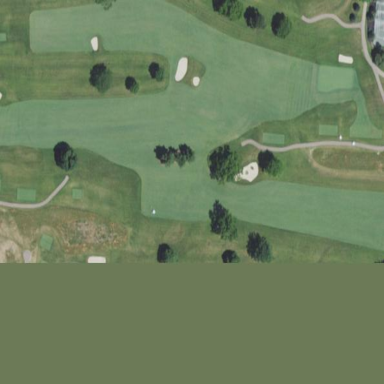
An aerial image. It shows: Area of rough grass used for golf.